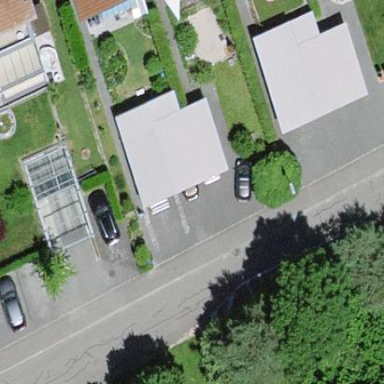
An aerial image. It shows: Garage.